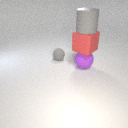
large purple rubber sphere in front of small gray rubber sphere